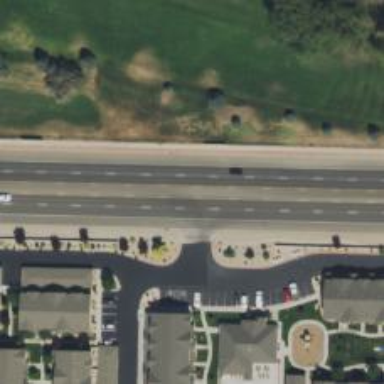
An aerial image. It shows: Secondary road with asphalt surface.